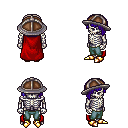
a pixel art fantasy rpg character, male body template, skeleton, red cape, teal pants, blue pageboy hairstyle, chain helm, gold boots, four views (front, back, left, right), 2x2 character sprite sheet, small pixel art, hard edges, no anti-aliasing